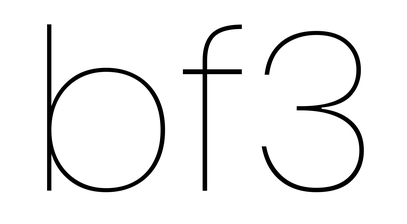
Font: Poppins-Thin